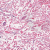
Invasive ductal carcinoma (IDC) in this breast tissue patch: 0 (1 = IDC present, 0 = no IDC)